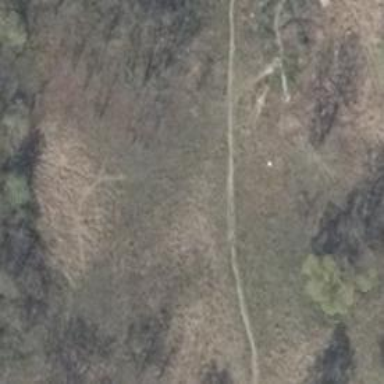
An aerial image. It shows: Grass path.